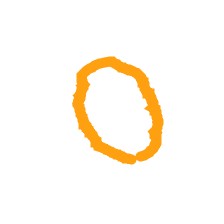
Shape: circle